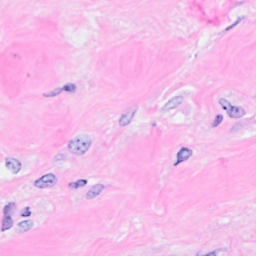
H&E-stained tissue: Breast